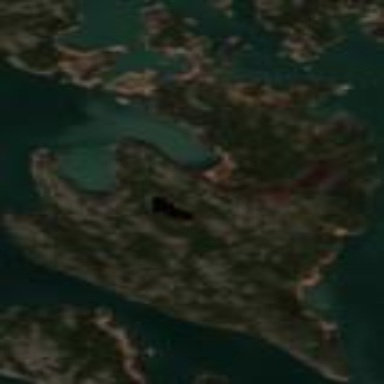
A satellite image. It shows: Island with natural coastline.